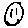
Label: smiley face